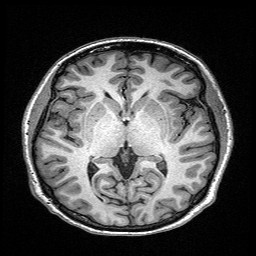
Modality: T1w
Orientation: coronal
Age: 27
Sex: female
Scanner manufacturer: siemens
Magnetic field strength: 3 T
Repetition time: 2.4 s
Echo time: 0.03 s